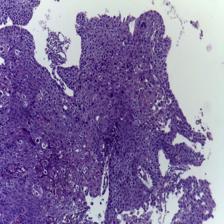
Diagnosis: OSCC